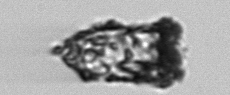
Label: Tintinnopsis